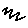
Label: zigzag